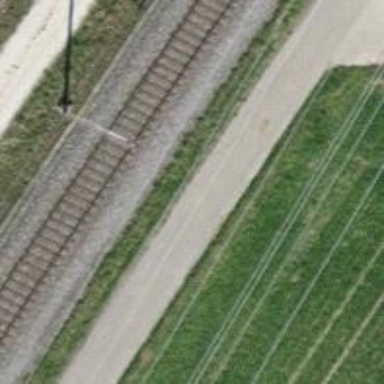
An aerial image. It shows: Well-maintained track road of grade 1.